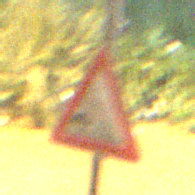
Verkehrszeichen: SplittSchotter
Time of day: Night
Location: Outdoor (Suburban)
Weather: PartlyCloudy
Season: NotSpecified
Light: Artificial